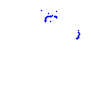
Particle: proton